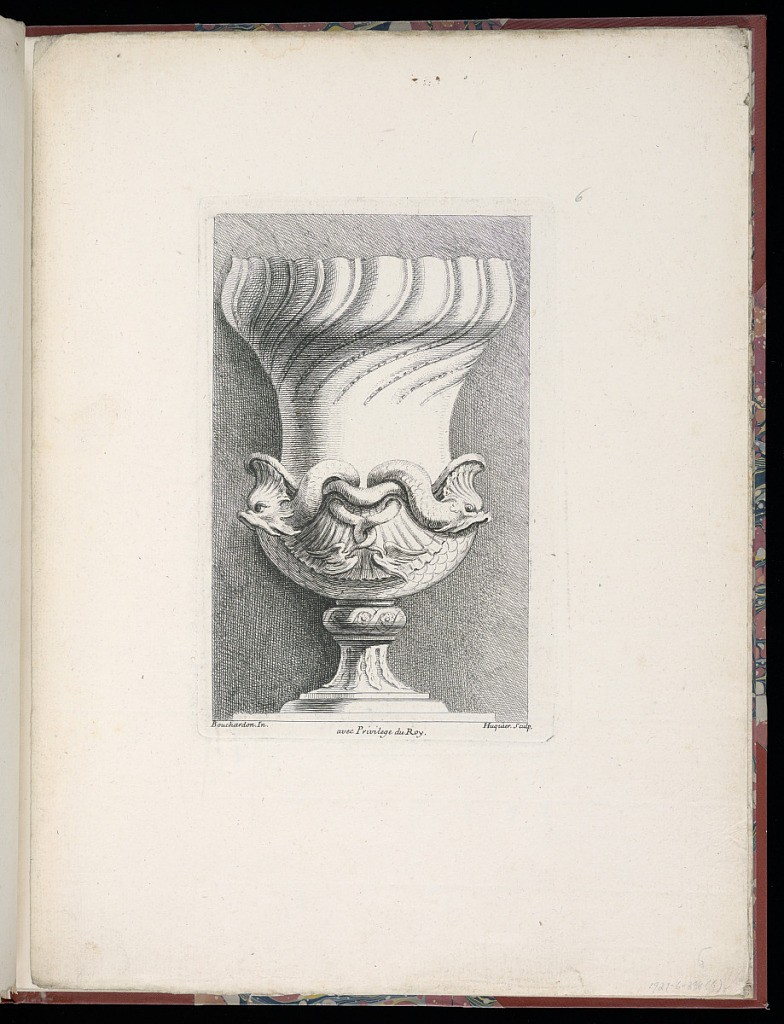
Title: Ornamental Vase Design
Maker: Edme Bouchardon, French, 1698–1762
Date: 1737-1749
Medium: Etching on laid paper
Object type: Print
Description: Design for a vase with dolphins encircling the belly of the krater form. The faces of the dolphins protrude on either side as knobs. There is some twisting scalloping from the body of the vase, through the neck and up to the rim. The lower half of the vase is decorated with a fish scale pattern. The foot of the vase is adorned with rosettes and vegetal motifs. The print is lettered but is missing the numbering found in earlier editions.